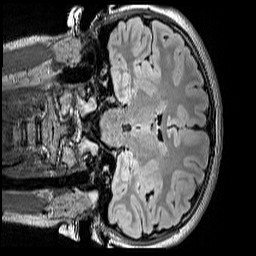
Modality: FLAIR
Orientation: coronal
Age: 10
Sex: female
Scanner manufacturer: siemens
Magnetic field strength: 3 T
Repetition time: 5 s
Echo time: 0.388 s